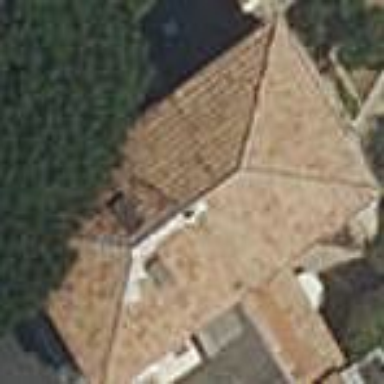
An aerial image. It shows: Simple house.